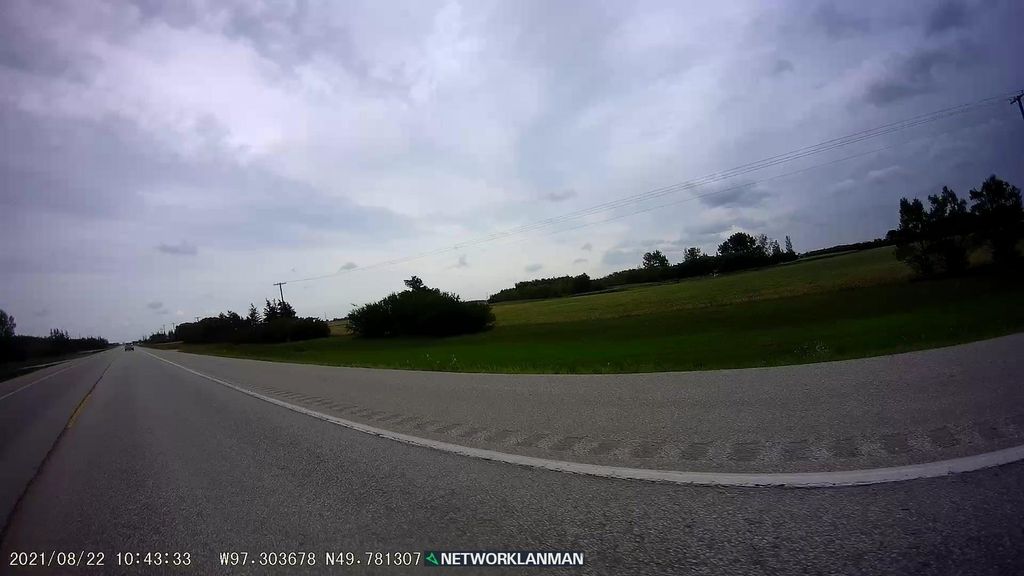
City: winnipeg